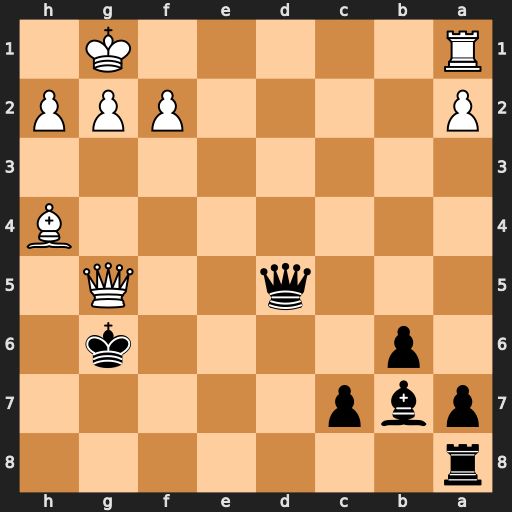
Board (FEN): r7/pbp5/1p4k1/3q2Q1/7B/8/P4PPP/R5K1
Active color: b
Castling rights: -
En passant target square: -
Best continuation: Qxg5 Bxg5 Kxg5